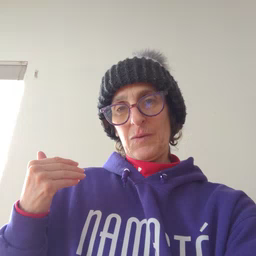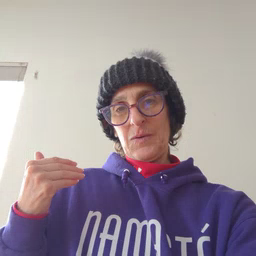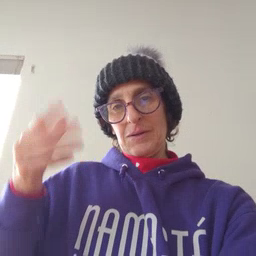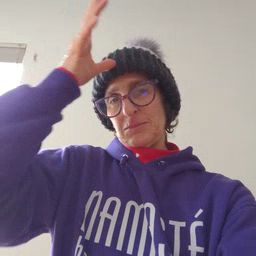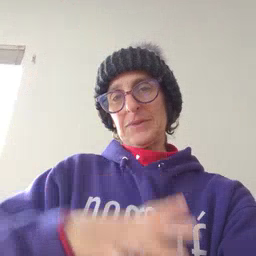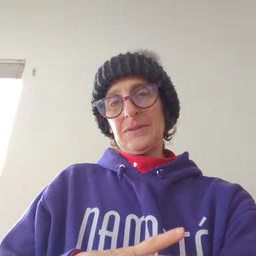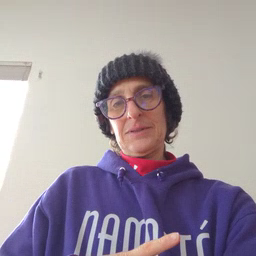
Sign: man